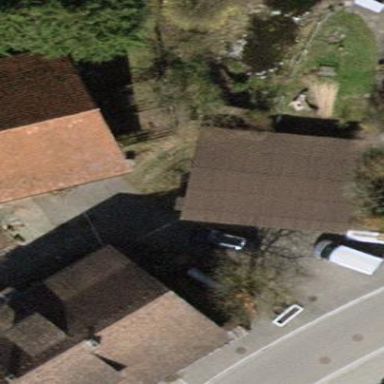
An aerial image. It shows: Shed.